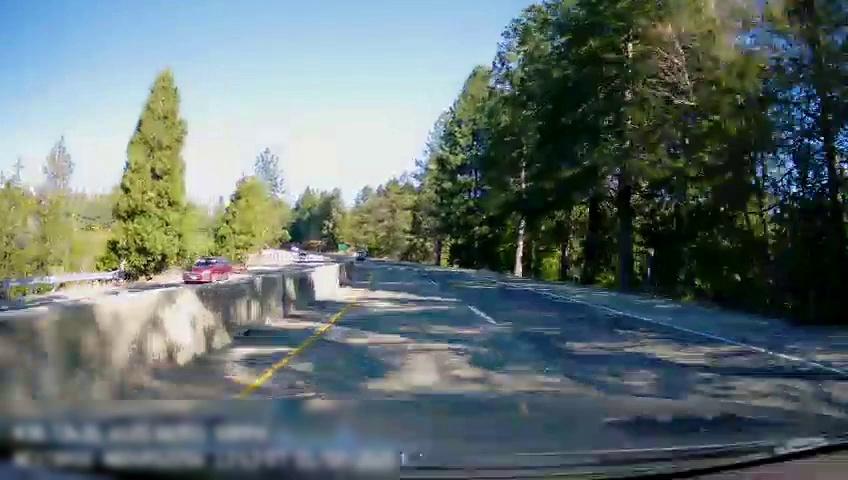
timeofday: Day
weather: Sunny
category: Drivable Space
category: Drivable Space
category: Vehicles | Car
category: Vehicles | Car
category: Vehicles | Car
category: Lanes | Alternate Lane
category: Lanes | Current Lane
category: Lanes | Alternate Lane
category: Lanes | Opposite Lane
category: Traffic | Signs